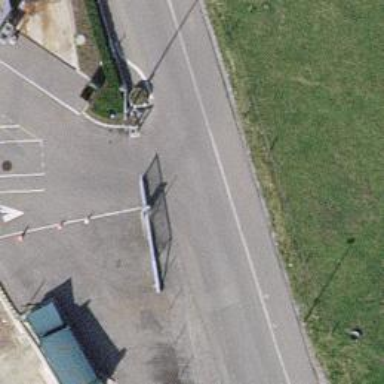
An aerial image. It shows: Gate.